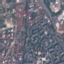
Land use / land cover: Residential